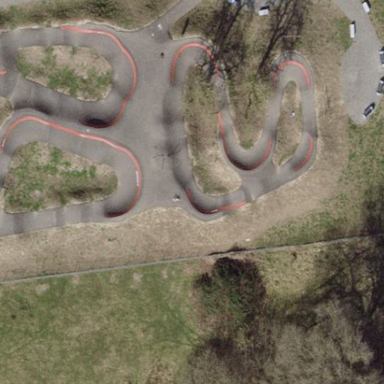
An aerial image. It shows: BMX track for leisure land activities.